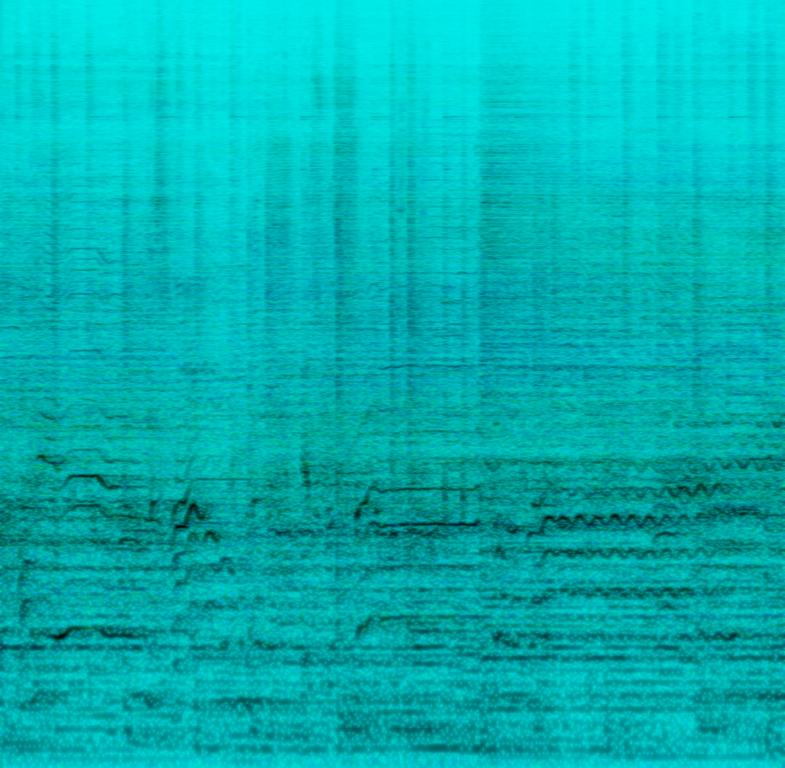
The low quality recording features a live performance where the song is played on playback and it consists of sustained strings and piano melody, energetic crash cymbals, shimmering hi hats and toms roll, over which passionate male vocal and harmonizing background female vocals are singing. It sounds emotional, passionate and soulful.